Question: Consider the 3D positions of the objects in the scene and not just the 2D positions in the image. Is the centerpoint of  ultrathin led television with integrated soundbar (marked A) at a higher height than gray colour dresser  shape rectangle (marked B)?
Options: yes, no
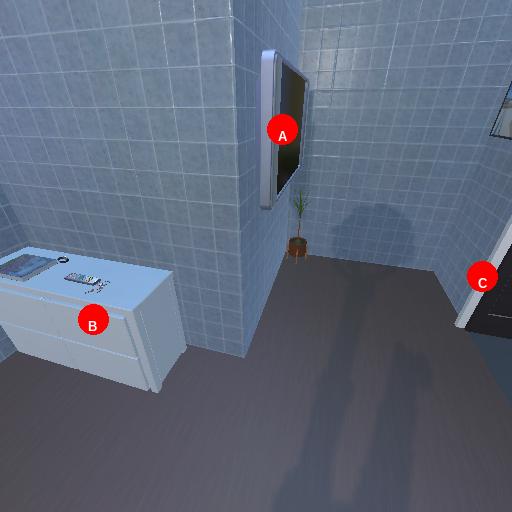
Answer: yes